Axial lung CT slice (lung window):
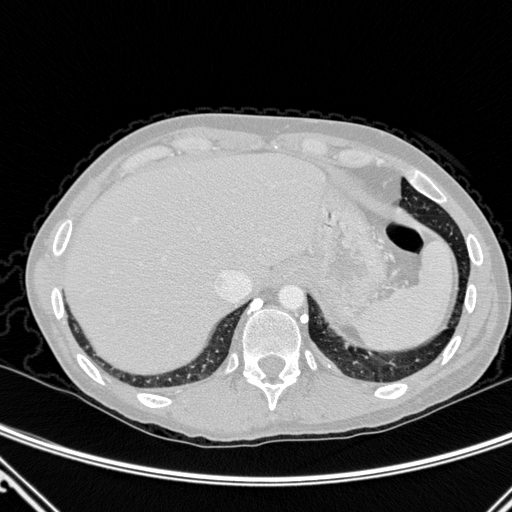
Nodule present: no